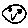
Label: smiley face